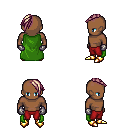
a pixel art fantasy rpg character, male body template, human, dark skin, green cape, red pants, white blonde long mohawk hairstyle, metal gloves, gold boots, four views (front, back, left, right), 2x2 character sprite sheet, small pixel art, hard edges, no anti-aliasing